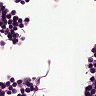
Metastatic tissue present: no